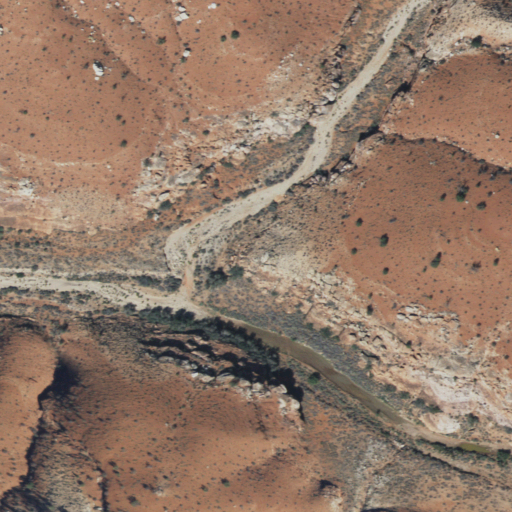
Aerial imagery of valley in Arizona named Cactus Canyon containing shrub, barren land, and open development